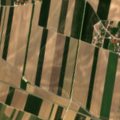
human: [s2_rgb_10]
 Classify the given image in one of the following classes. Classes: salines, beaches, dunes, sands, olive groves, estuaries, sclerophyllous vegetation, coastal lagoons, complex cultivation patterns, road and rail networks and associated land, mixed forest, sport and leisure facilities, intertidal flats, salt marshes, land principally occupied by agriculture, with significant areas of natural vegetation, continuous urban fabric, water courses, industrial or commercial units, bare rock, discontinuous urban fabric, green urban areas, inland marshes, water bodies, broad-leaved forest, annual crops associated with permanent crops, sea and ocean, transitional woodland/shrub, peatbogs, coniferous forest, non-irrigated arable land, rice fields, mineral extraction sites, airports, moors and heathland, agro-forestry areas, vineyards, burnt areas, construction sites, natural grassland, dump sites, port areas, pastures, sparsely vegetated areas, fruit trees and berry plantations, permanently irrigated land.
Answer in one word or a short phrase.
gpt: discontinuous urban fabric, non-irrigated arable land, vineyards